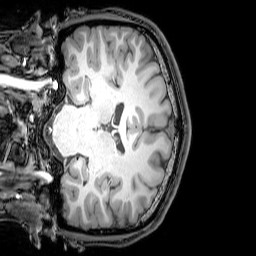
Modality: T1w
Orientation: coronal
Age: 20
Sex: male
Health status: healthy
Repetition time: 0.081 s
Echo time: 0.037 s